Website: lowes
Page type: newsletter-management
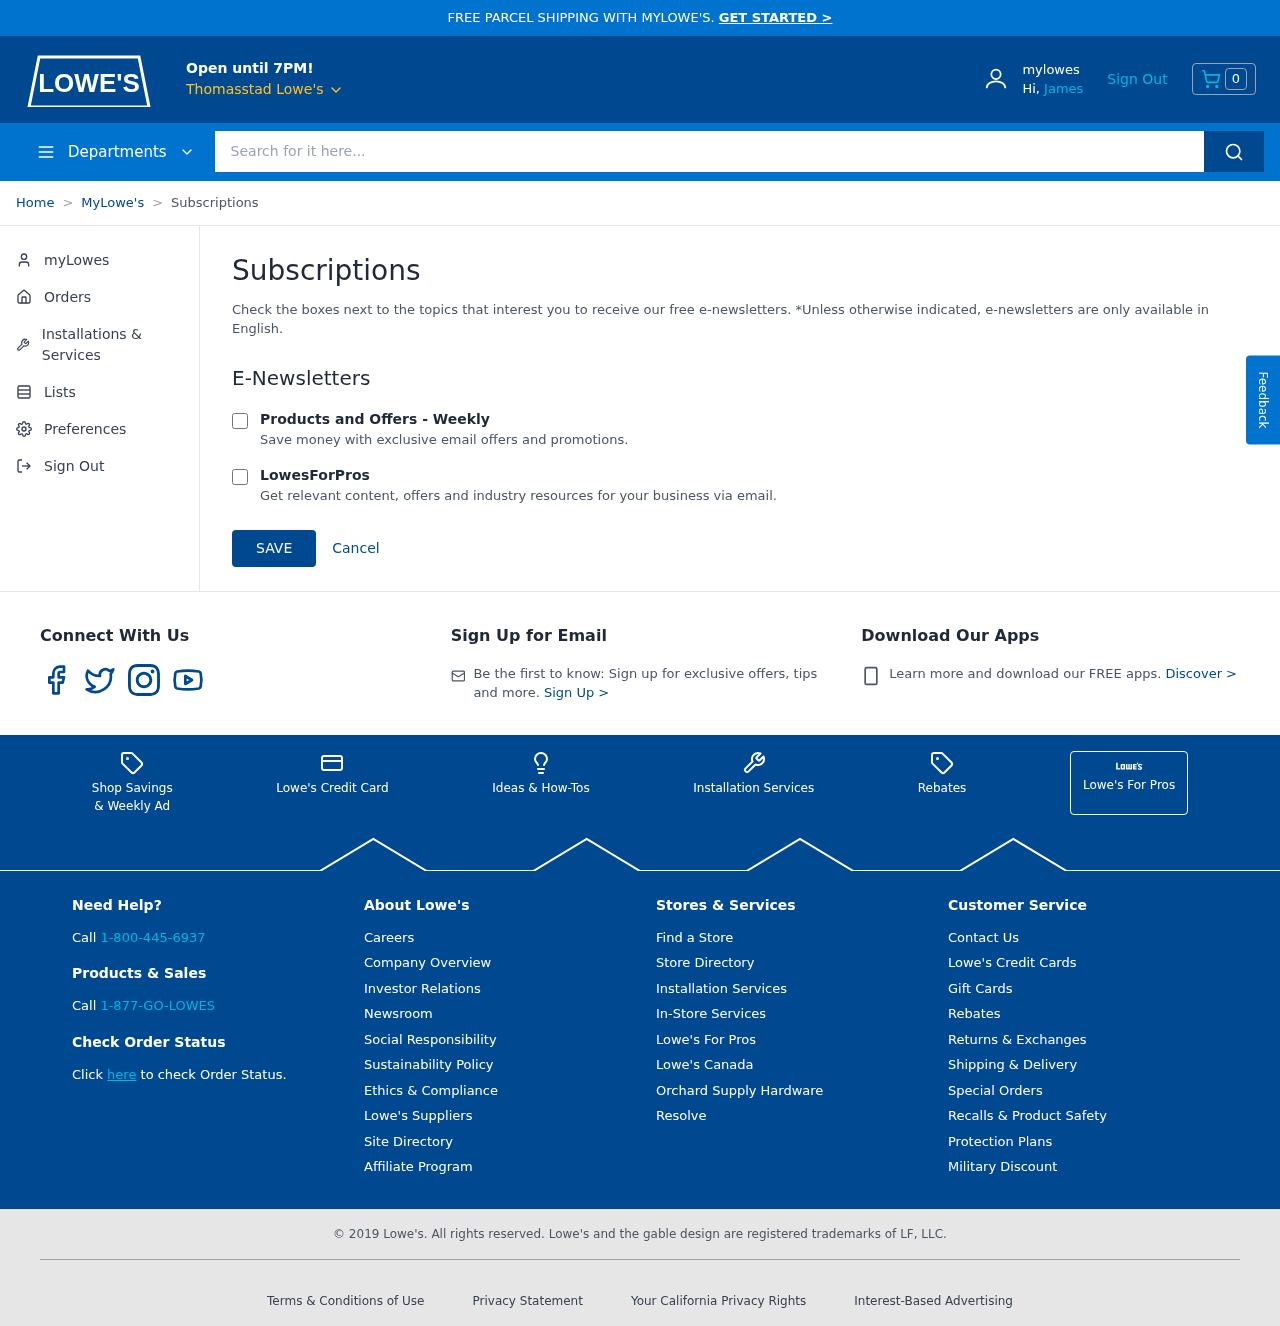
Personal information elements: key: PII_CITY
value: Thomasstad Lowe's
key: PII_FIRSTNAME
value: James
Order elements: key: ORDER_NUM_ITEMS
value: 0
Search elements: key: HEADER_SEARCH
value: Search for it here...